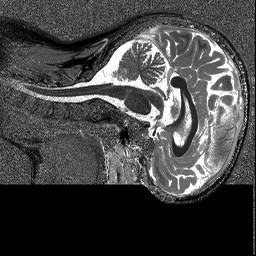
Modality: T1map
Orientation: sagittal
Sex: female